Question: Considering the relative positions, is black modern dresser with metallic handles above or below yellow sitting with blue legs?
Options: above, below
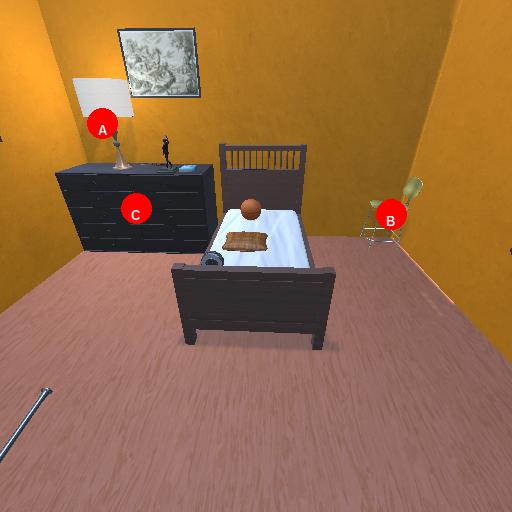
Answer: above